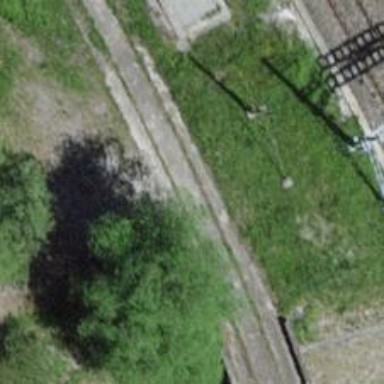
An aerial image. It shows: Disused railway spur with single track.